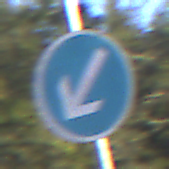
Verkehrszeichen: VorgeschriebeneVorbeifahrtLinks
Umgebung: Outdoor, Nature
Tageszeit: MorningAfternoon
Wetter: Clear
Licht: Natural
Jahreszeit: Winter
Kontrast: HighContrast